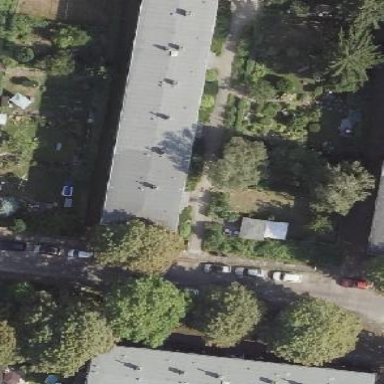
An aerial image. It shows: Flat-roofed apartment building.